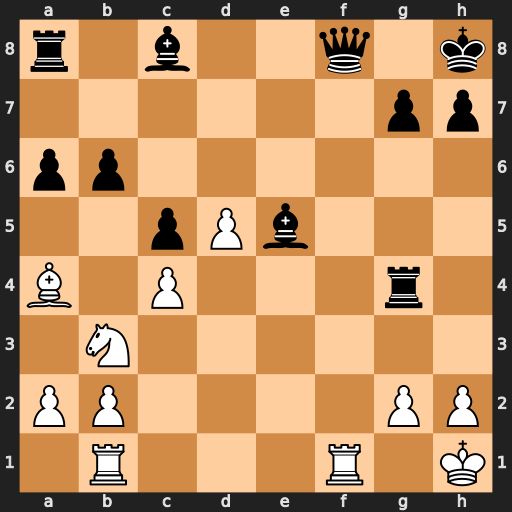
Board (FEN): r1b2q1k/6pp/pp6/2pPb3/B1P3r1/1N6/PP4PP/1R3R1K
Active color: w
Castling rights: -
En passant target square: -
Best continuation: Rxf8#